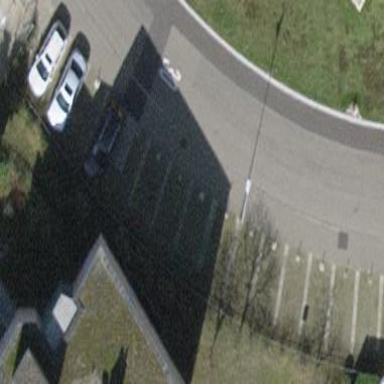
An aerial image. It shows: Street-side parking area.